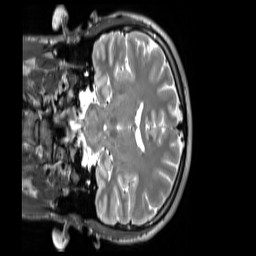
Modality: T2w
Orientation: coronal
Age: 24
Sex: male
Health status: ill
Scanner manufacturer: siemens
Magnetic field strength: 3 T
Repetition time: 2.8 s
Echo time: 0.326 s